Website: apple
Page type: address-validator
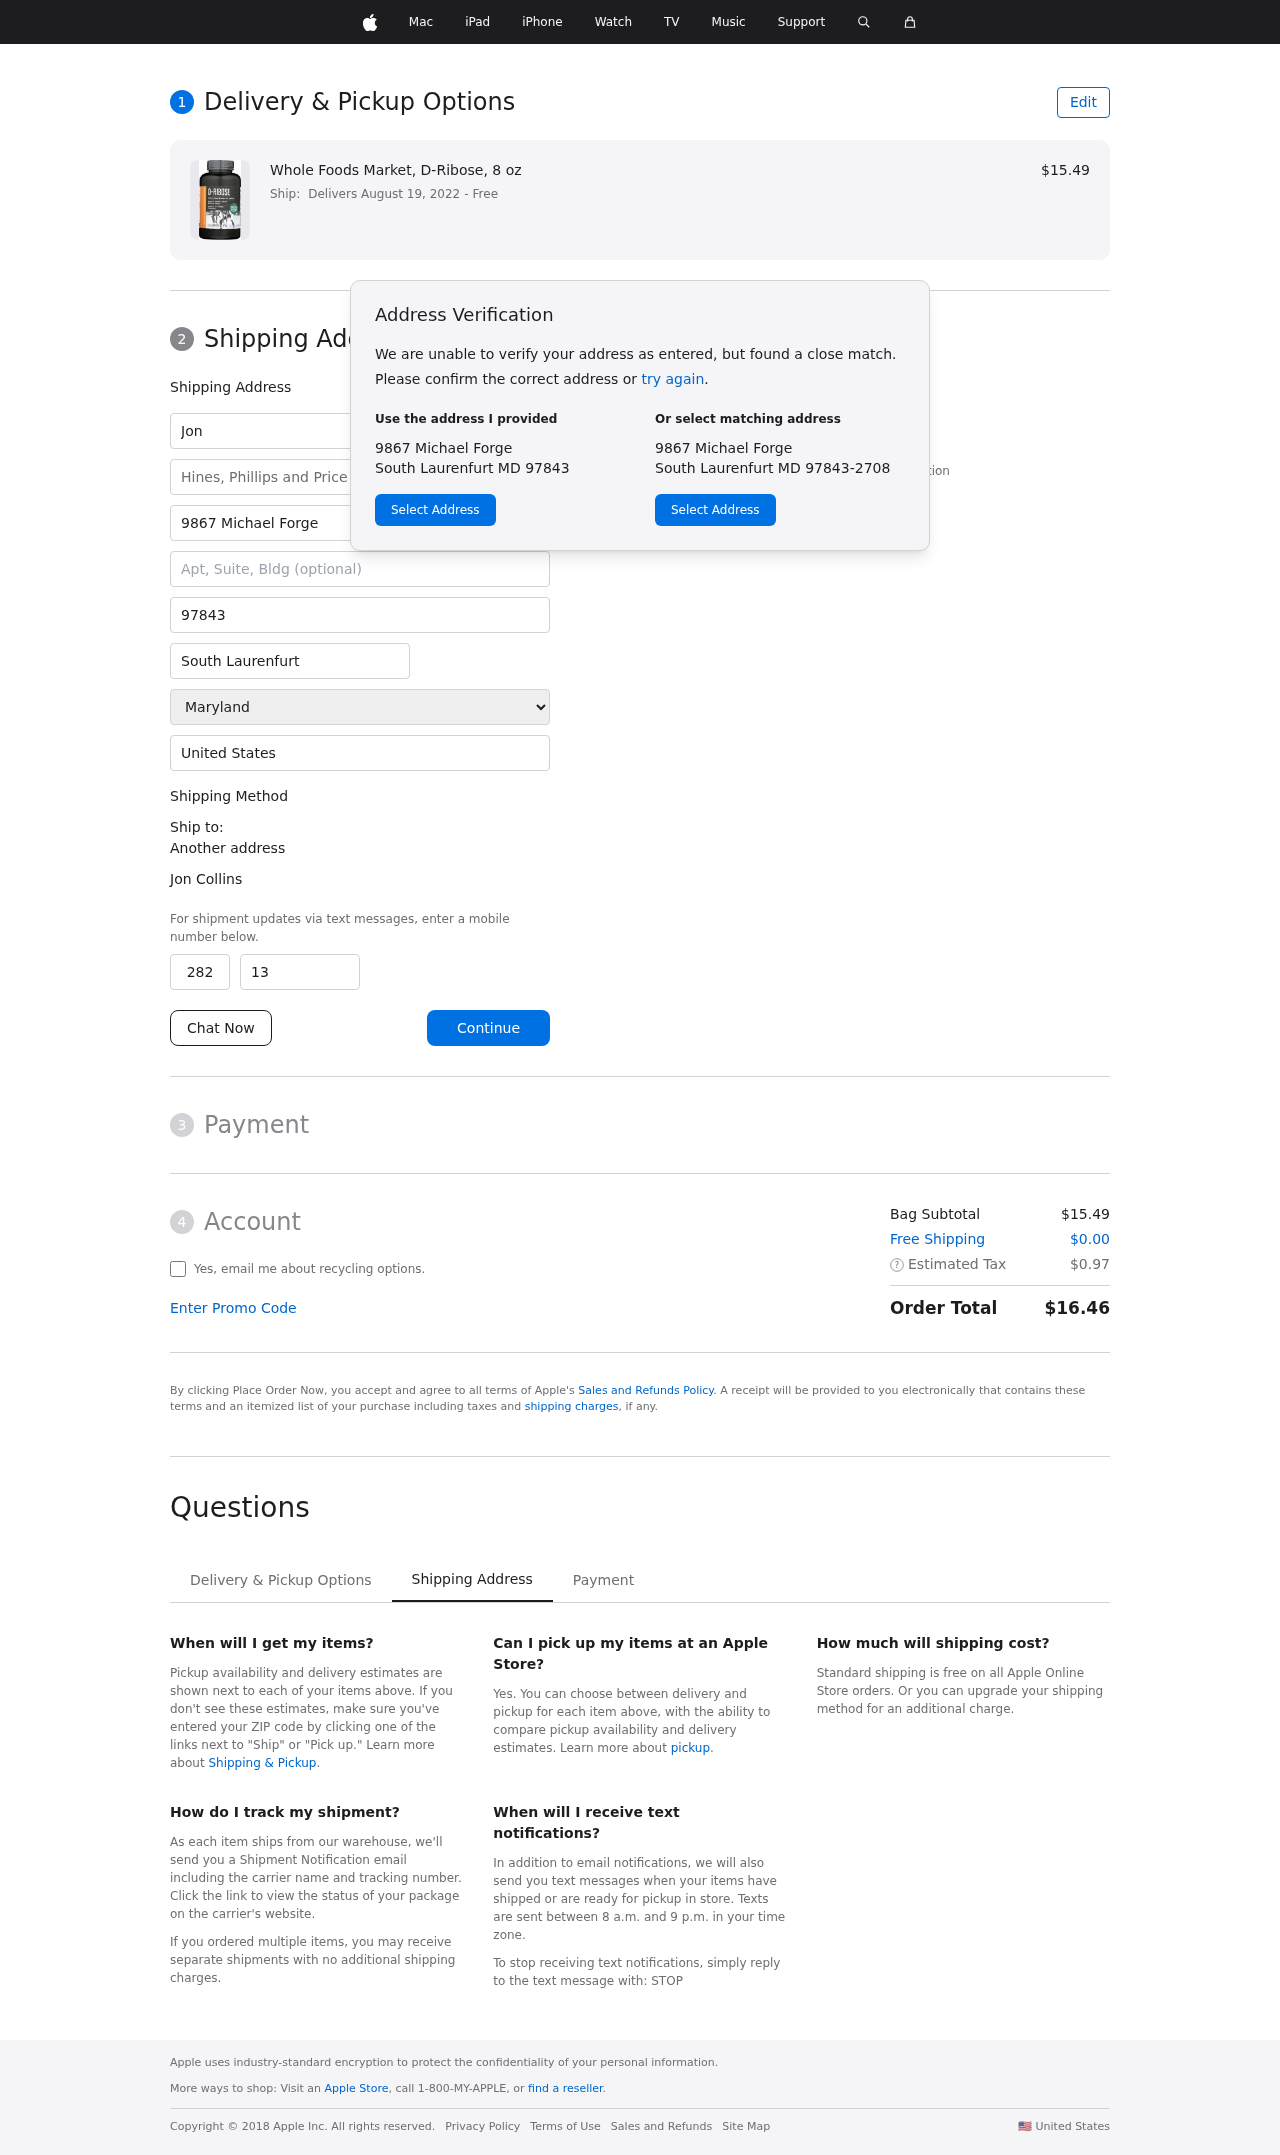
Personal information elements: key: PII_CITY
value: South Laurenfurt
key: PII_COMPANY
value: Hines, Phillips and Price
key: PII_COUNTRY
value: United States
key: PII_FIRSTNAME
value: Jon
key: PII_FULLNAME
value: Jon Collins
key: PII_LASTNAME
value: Collins
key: PII_PHONE_AREA
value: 282
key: PII_PHONE_SUFFIX
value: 1336
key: PII_POSTCODE
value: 97843
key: PII_STATE
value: Maryland
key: PII_STREET
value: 9867 Michael Forge
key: PII_CITY_STATE_ZIP
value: South Laurenfurt MD 97843
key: PII_STATE_ABBR
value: MD
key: PII_POSTCODE_FULL
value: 97843
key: PII_STATE_ABBR2
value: MD
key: PII_POSTCODE_NUMERIC
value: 97843
Product elements: key: PRODUCT1_NAME
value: Whole Foods Market, D-Ribose, 8 oz
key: PRODUCT1_PRICE
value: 15.49
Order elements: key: ORDER_DELIVERY_DATE
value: Delivers August 19, 2022
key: ORDER_SUBTOTAL
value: $15.49
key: ORDER_SHIPPING_COST
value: $0.00
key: ORDER_TAX
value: $0.97
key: ORDER_TOTAL
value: $16.46